八年级 · 解析几何
定义 $[x]$ 表示不超过实数 $x$ 的最大整数, 如 $[1.8]=1 、[-1.4]=-2 、[-3]=-3$. 函数 $y=[x]$ 的图象如图所示,则方程 $[x]=\frac{1}{2} x^{2}$ 在 $-2 \leq x<2$ 时的解为

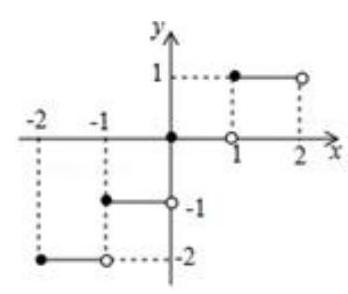
A. 0 或 $\sqrt{2}$
B. 0 或 2
C. 1 或 $-\sqrt{2}$
D. $\sqrt{2}$ 或 $-\sqrt{2}$
答案: A
解析: 本题主要考查的是新定义, 函数的图象的有关知识, 根据新定义和函数图象讨论; 然后分别解关于 $x$ 的一元二次方程即可.

解: 当 $1 \leq x<2$ 时, ${ }_{2}^{1} x^{2}=1$, 解得 $x_{1}=\sqrt{2}, x_{2}=-\sqrt{2}$ (舍去);
当 $0 \leq x<1$ 时,$\frac{1}{2} x^{2}=0$, 解得 $x=0$;

当 $-1 \leq x<0$ 时, $x_{2}^{2} x^{2}=-1$, 方程没有实数解;

当 $-2 \leq x<-1$ 时, $\frac{1}{2} x^{2}=-2$, 方程没有实数解;

所以方程 $[x]=\frac{1}{2} x^{2}$ 的解为 0 或 $\sqrt{2}$